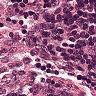
Metastatic tissue present: no